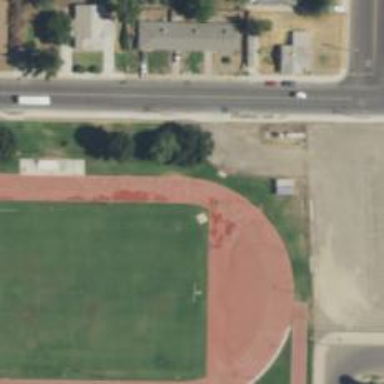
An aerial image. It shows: Athletics track located on leisure land.